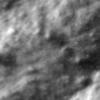
Label: no_change